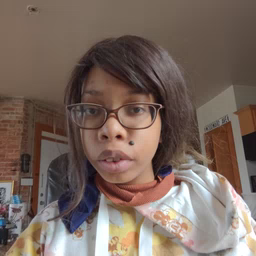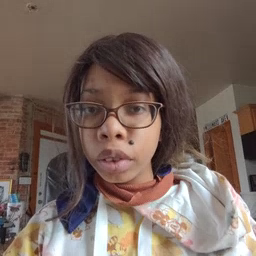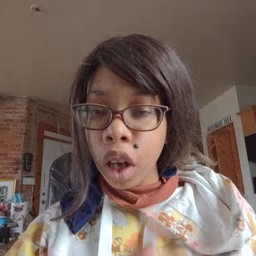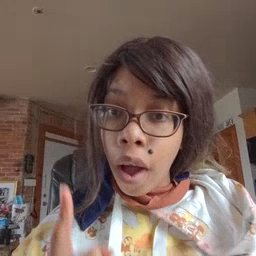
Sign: up